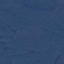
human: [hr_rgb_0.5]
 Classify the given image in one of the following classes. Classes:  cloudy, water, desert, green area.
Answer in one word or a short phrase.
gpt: green area